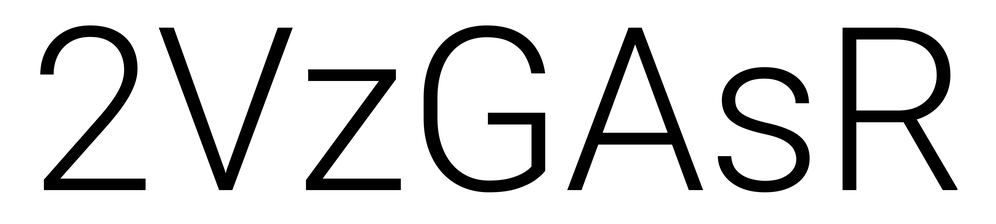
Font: Roboto_Light